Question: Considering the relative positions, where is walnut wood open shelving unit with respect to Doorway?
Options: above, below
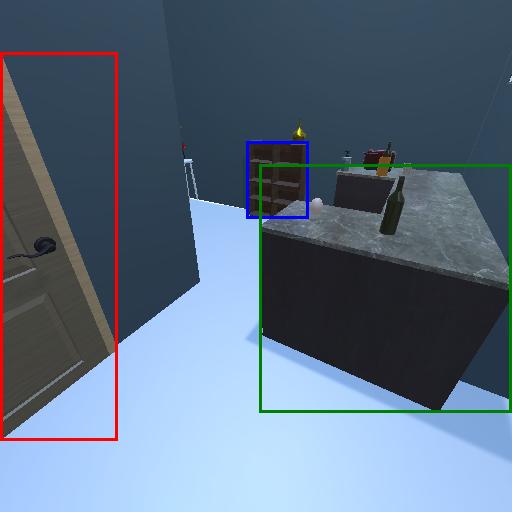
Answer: above